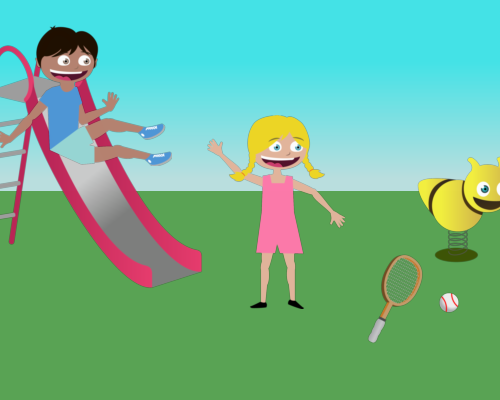
there is a bee toy on the right a small baseball on the left there is tennis racket facing right middle large girl a smiling facing left one arm up one arm down left edge slide facing right top grey platform at edge of screen large boy on slide facing right both feet up right hand up left arm down